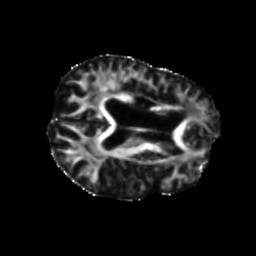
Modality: FA
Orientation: axial
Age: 75
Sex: female
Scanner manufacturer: siemens
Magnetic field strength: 3 T
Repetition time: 5.25 s
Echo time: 0.08 s